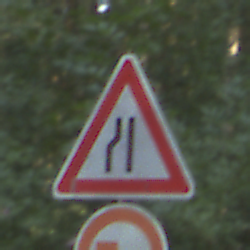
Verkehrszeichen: EinseitigVerengteFahrbahnLinks
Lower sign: UeberholverbotKraftfahrzeuge
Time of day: MorningAfternoon
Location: Outdoor (Nature)
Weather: Clear
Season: NotSpecified
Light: Natural